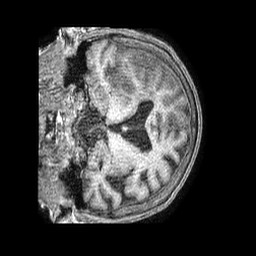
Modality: T1w
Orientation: coronal
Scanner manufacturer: philips
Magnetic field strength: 1.5 T
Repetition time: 0.007771 s
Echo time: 0.003585 s